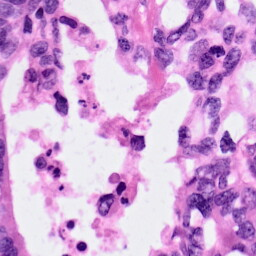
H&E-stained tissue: Pancreatic